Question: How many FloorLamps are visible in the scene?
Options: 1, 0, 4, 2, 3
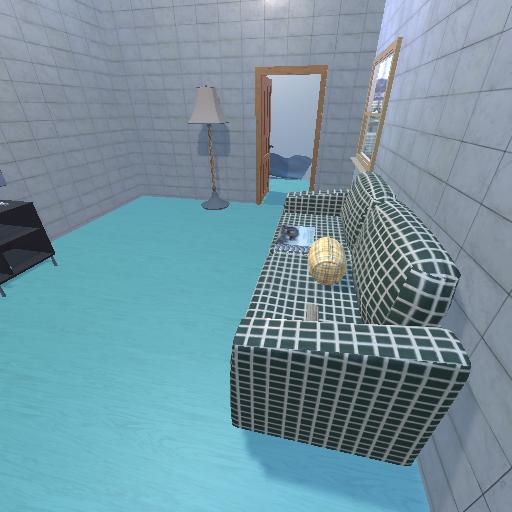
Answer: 1